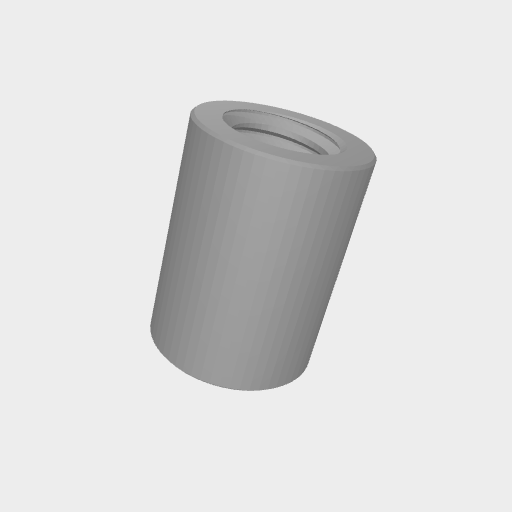
Part: Standoff6OD8